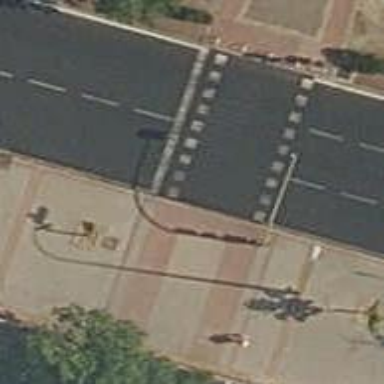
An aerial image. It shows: Road with traffic signals.